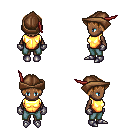
a pixel art fantasy rpg character, female body template, human, dark skin, gold chest armor, teal pants, brown plain hairstyle, leather cap, metal gloves, metal boots, four views (front, back, left, right), 2x2 character sprite sheet, small pixel art, hard edges, no anti-aliasing